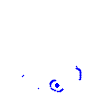
Particle: proton